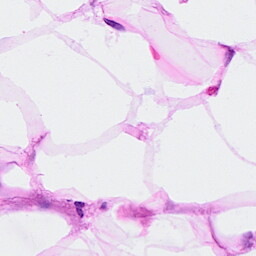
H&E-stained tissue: Breast